Interaction volume radius: 10 \u00c5
Interaction volume height: 20 \u00c5
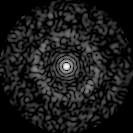
Disorder parameter: 0.8762